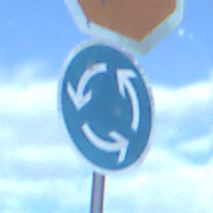
Verkehrszeichen: Kreisverkehr
Zusatzzeichen oben: Stop
Umgebung: Outdoor, Nature
Tageszeit: Night
Wetter: PartlyCloudy
Licht: Natural
Jahreszeit: NotSpecified
Kontrast: HighContrast